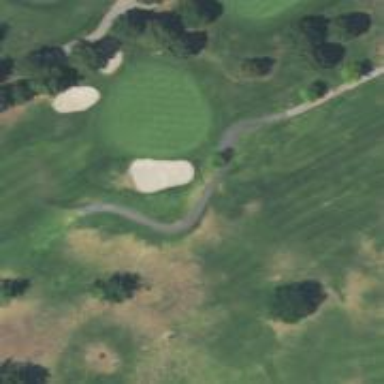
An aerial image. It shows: Service road used as golf cart path.